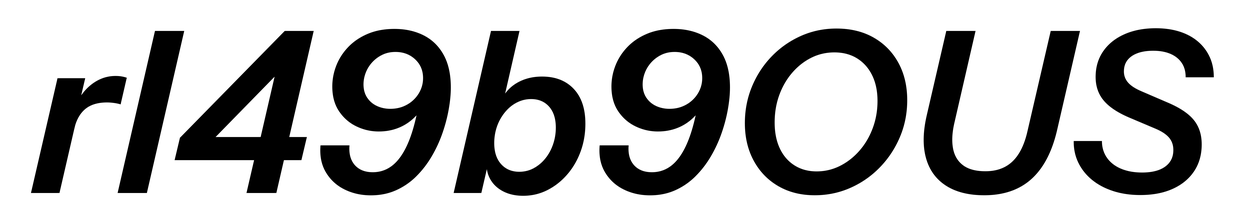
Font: InstrumentSans-Italic_SemiBold_Italic